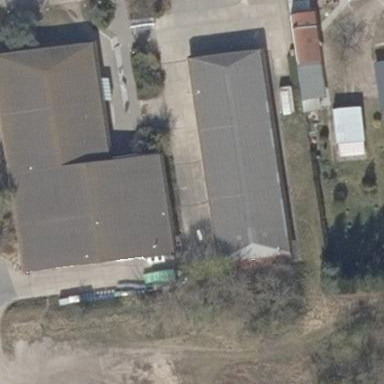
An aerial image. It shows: Building with gabled roof. The roof color is grey and oriented across the building.